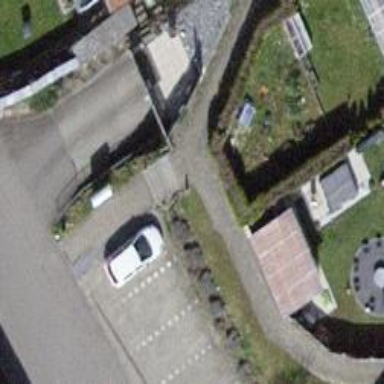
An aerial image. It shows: Set of steps on the road.